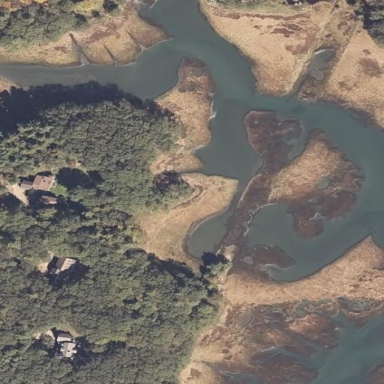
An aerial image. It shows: Saltmarsh wetland with tidal influence.